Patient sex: M
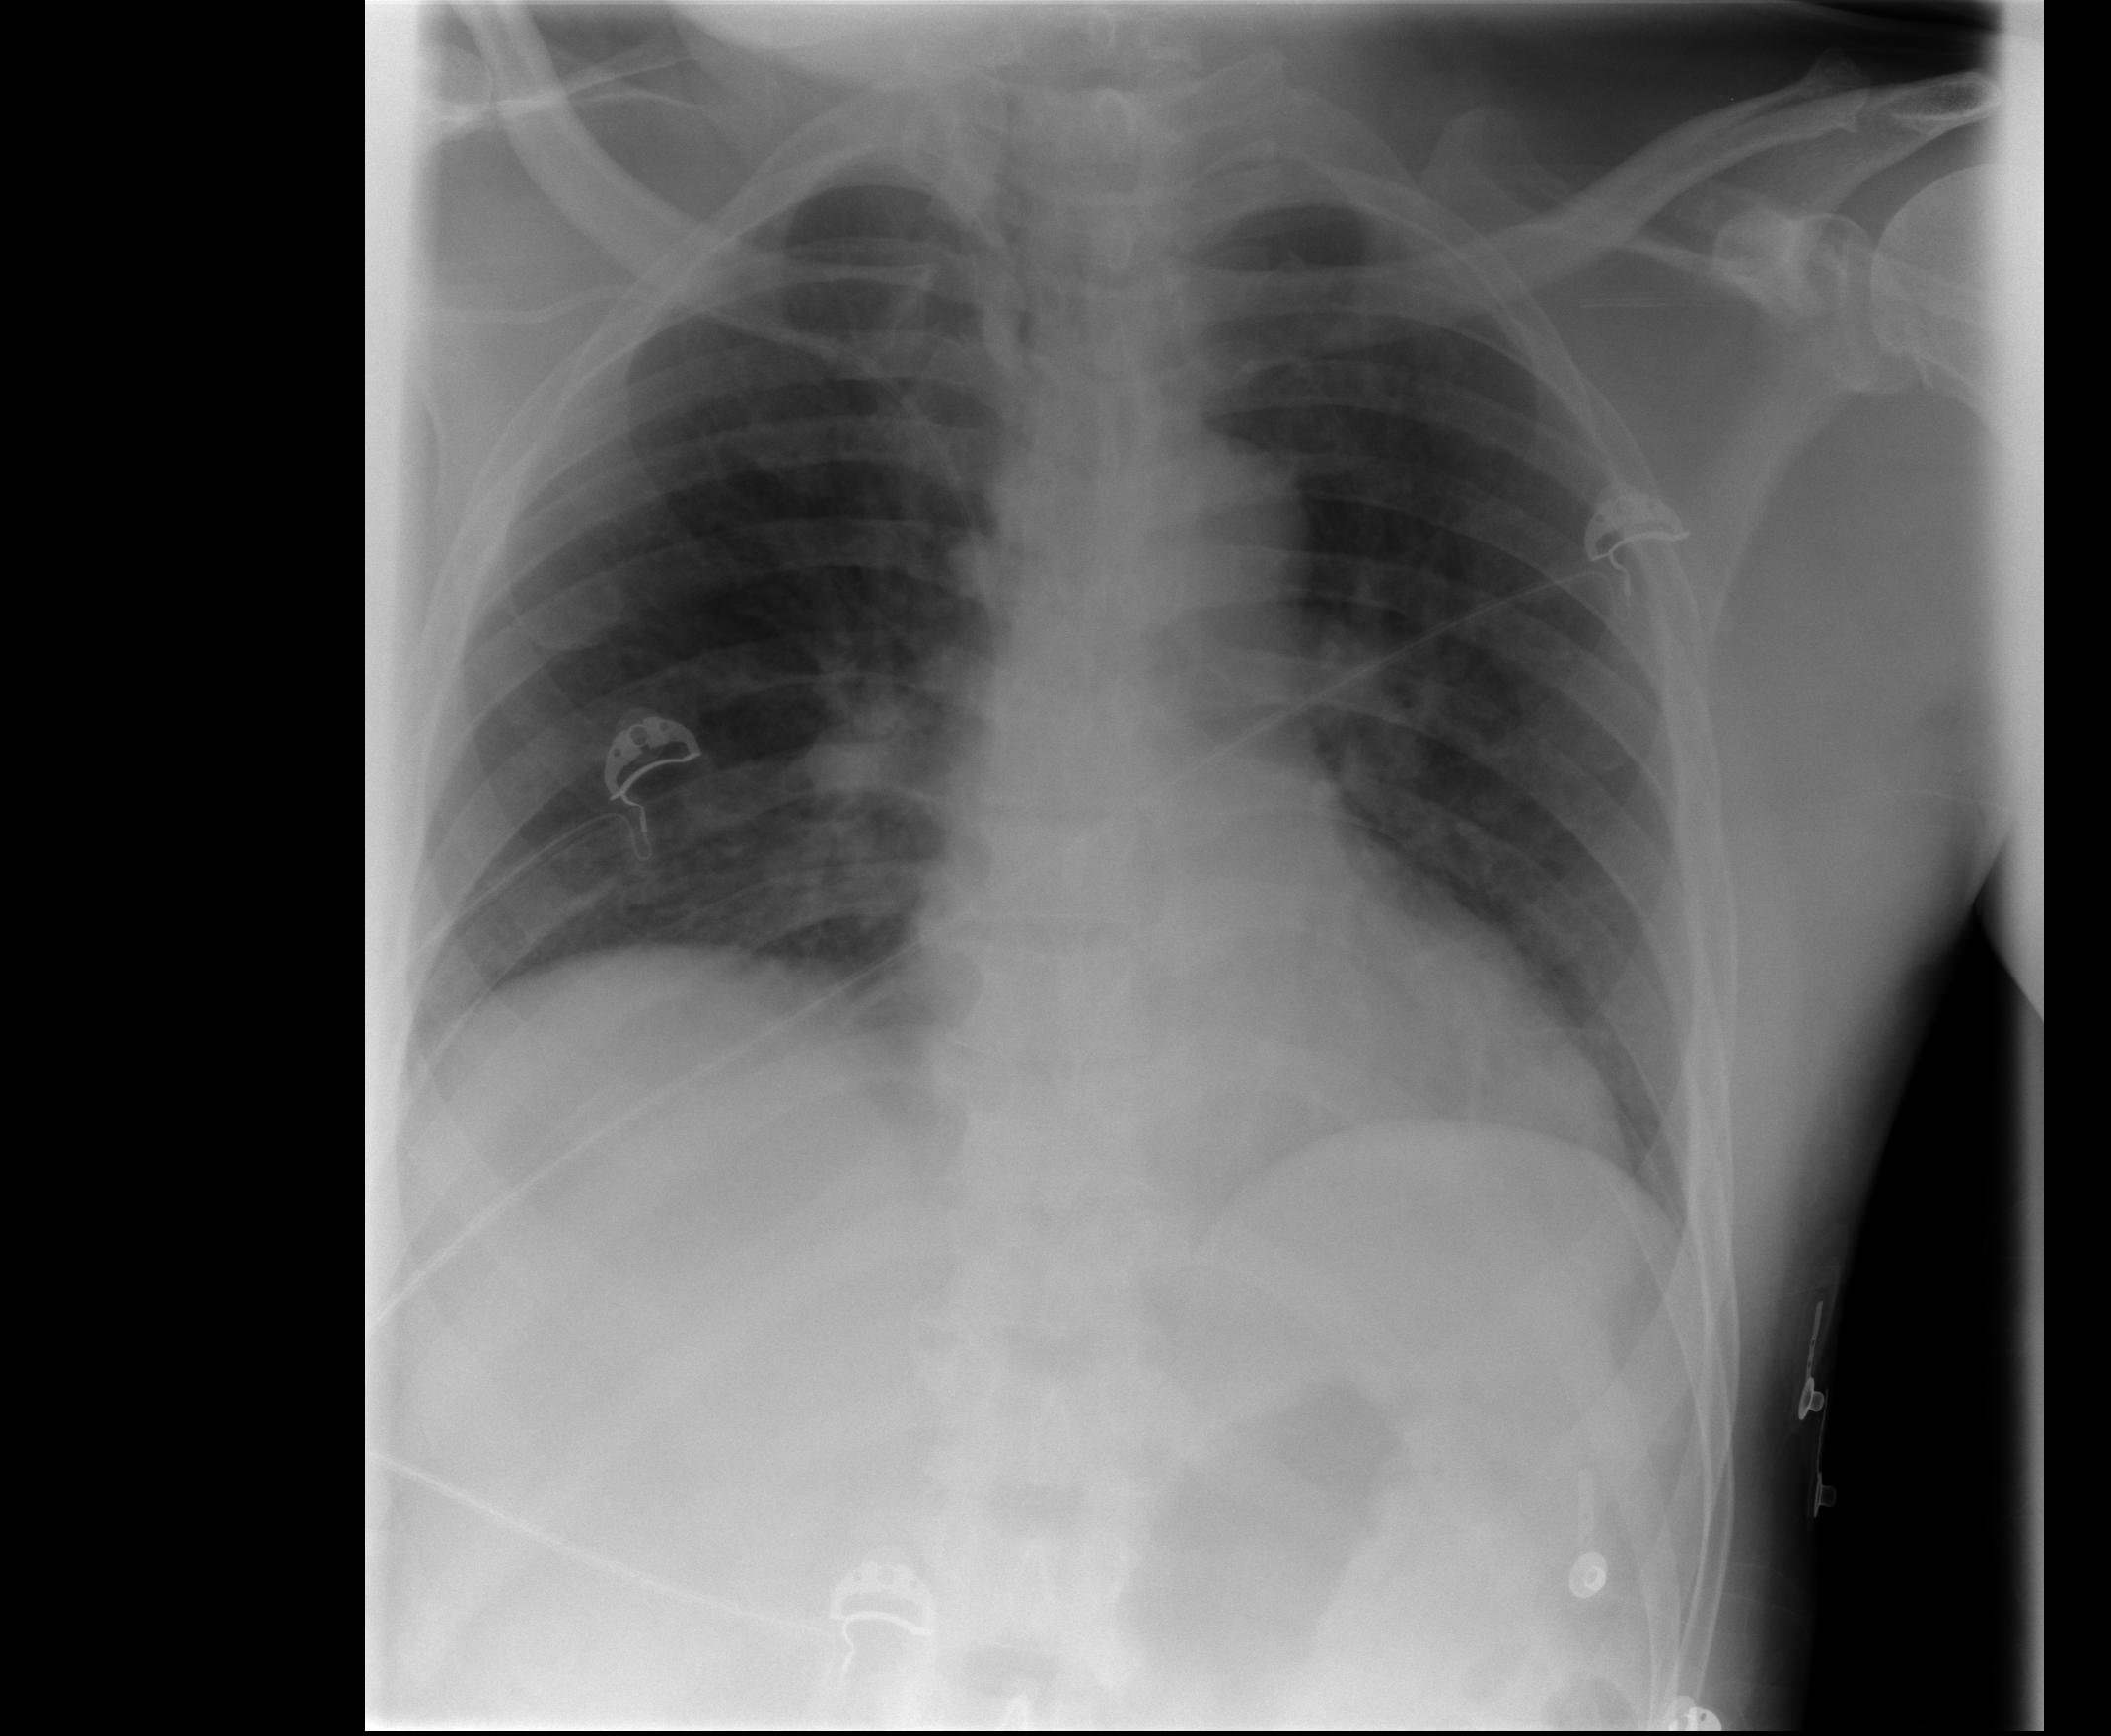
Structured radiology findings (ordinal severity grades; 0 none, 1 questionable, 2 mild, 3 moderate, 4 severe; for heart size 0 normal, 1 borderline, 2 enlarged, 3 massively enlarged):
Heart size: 0
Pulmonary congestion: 2
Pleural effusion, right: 0
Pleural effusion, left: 0
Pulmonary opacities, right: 0
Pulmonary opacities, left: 0
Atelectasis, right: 2
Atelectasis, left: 2